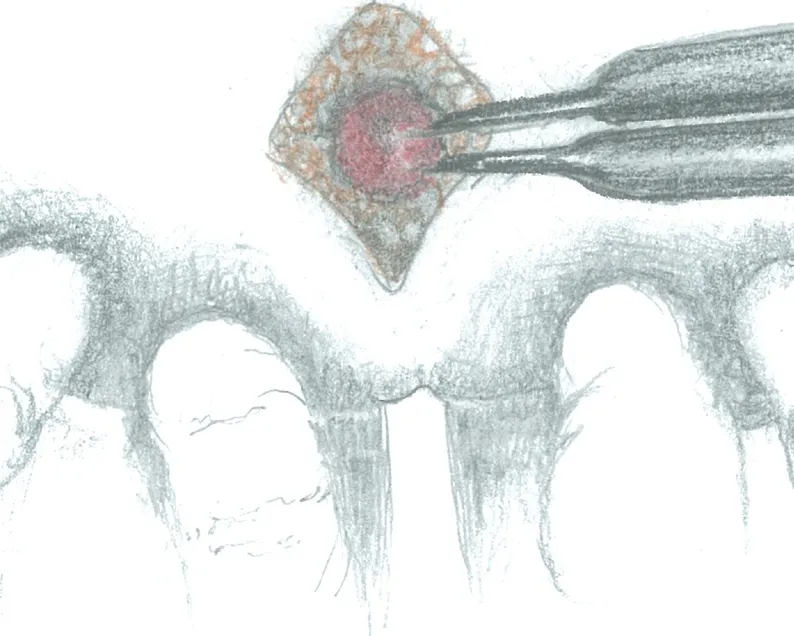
The center of the sphincter complex is defined using a neurostimulator.
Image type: pathology (h&e)